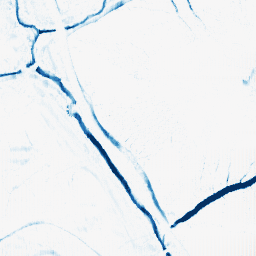
Category: morphological
Decomposition family: morphological_ellipse
Decomposition parameters: operation: closing
width: 10
height: 5
Upsampling method: fft_zeropad
Upsampling parameters: scale: 4
Upsampling scale: 4